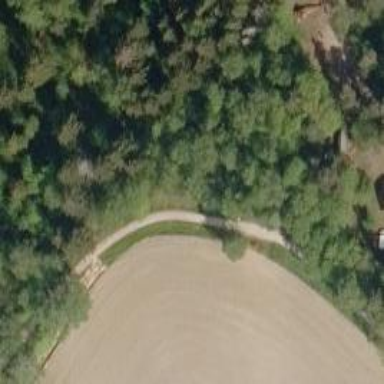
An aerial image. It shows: Path.